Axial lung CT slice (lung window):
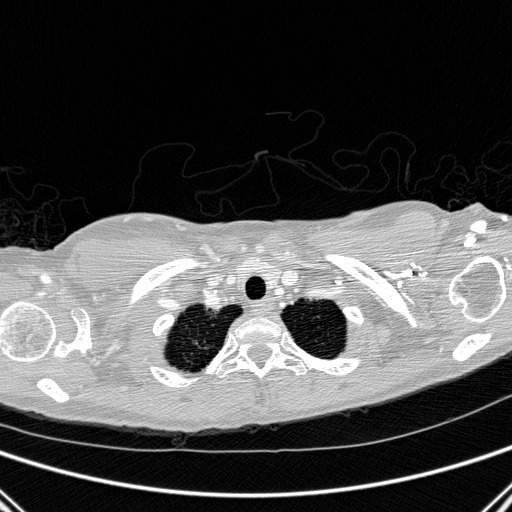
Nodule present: no